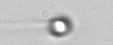
Label: flagellate